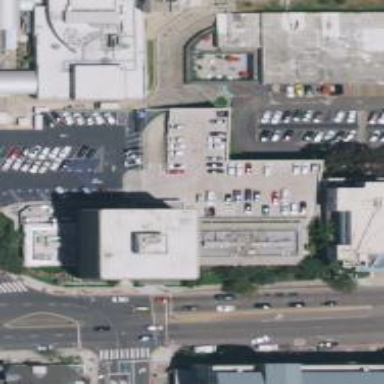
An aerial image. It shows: Multi-storey parking building.